Current action and preconditions to check: trajectory_clear

Your task: For each precondition in the list above, predict whether it will hold at this action.

Consider the current scene as observed from the mobile robot's camera, and analyze the predicted future states of all dynamic agents (e.g., people, animals, vehicles, or any moving entities) within the NEXT SECOND.

IMPORTANT: Only answer "very likely" if you are absolutely certain—based on strong, clear evidence—that a dynamic agent will violate the precondition in the predicted future state. Do NOT answer "very likely" for unlikely, ambiguous, or low-probability risks.

Ask yourself for each precondition: Is there a high probability, with clear and convincing evidence, that the predicted future states of any dynamic agent will interfere with the predicted future state of the currently executing action within the NEXT SECOND, causing that precondition to fail?

Assess the risk level based on these predictions. Use "likely" or "very likely" if motions create a clear risk of interference.

Use "neutral" or "improbable" if agents are nearby but their predicted paths are clearly diverging or non-conflicting.

Failure Risk Categories: "very improbable", "improbable", "neutral", "likely", "very likely"

Answer Format: Output ONLY the probability_of_failure value from these categories: "very improbable", "improbable", "neutral", "likely", "very likely"

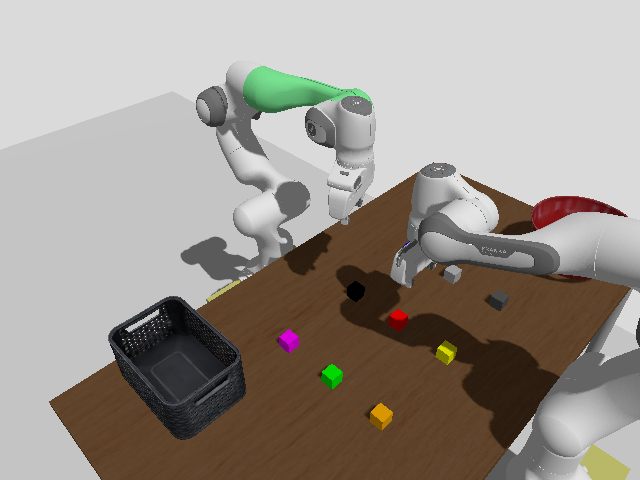

Answer: neutral